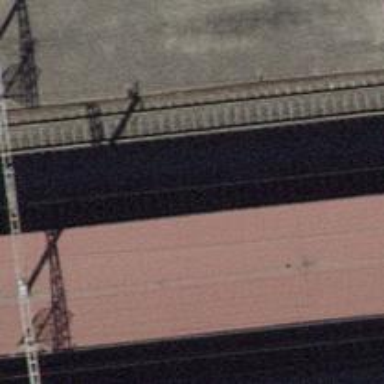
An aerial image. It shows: Single railway track with electrification through contact line.